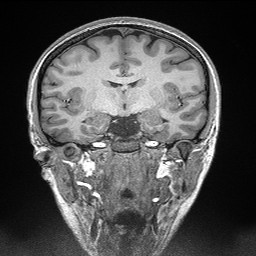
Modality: T1w
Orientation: sagittal
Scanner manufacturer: siemens
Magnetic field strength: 3 T
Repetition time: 2.3 s
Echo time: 0.00298 s